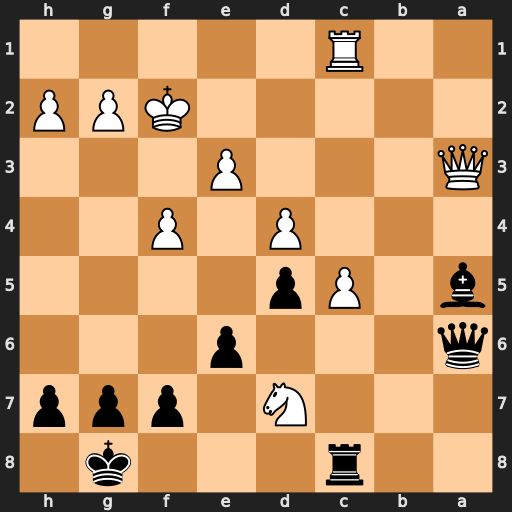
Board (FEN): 2r3k1/3N1ppp/q3p3/b1Pp4/3P1P2/Q3P3/5KPP/2R5
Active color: b
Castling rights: -
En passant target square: -
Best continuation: Be1+ Rxe1 Qxa3